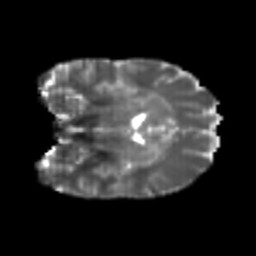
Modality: T2w
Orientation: coronal
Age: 23
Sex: female
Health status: healthy
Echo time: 0.074 s